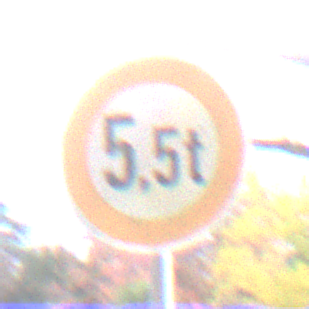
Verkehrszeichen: TatsaechlicheMasse
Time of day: MorningAfternoon
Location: Roofed (Urban)
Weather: PartlyCloudy
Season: NotSpecified
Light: Natural